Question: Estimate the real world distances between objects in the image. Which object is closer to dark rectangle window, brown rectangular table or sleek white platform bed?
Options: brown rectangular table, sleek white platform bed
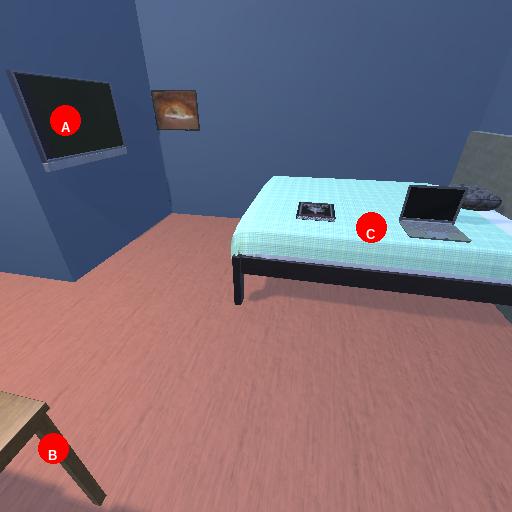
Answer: brown rectangular table